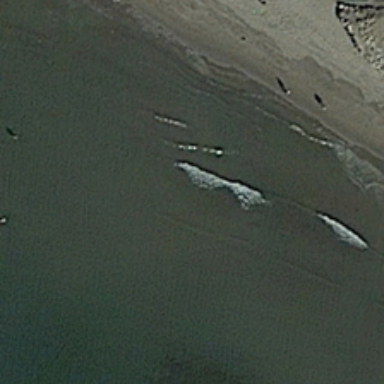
Khaki beach is near a piece of green ocean .